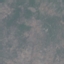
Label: HerbaceousVegetation